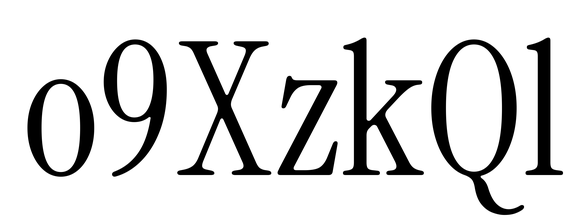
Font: InstrumentSerif-Regular